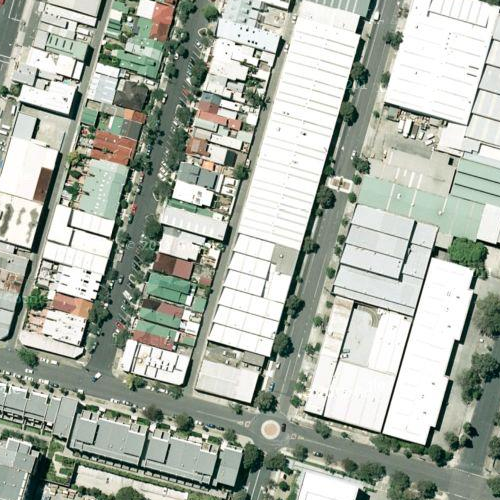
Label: sydney